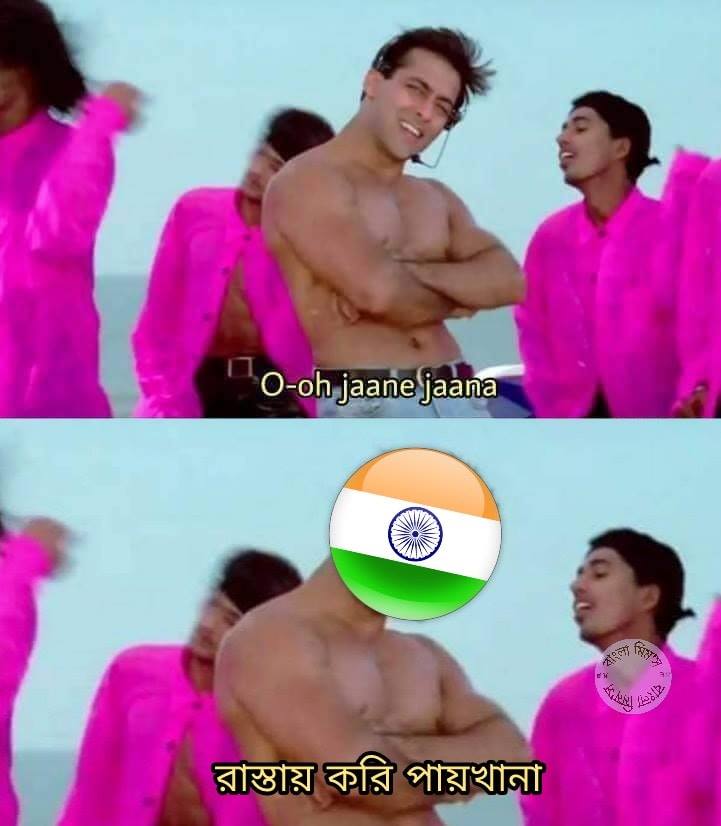
Caption: O-oh jaane jaana     রাস্তায় করি পায়খানা
Label: hate